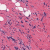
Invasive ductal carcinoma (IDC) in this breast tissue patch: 0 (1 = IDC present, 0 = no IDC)